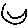
Label: moon